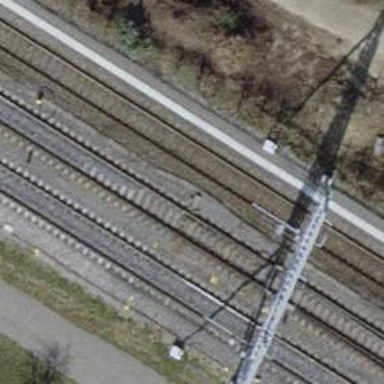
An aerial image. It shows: Railway track with contact lines for electrification.